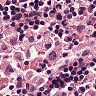
Metastatic tissue present: no